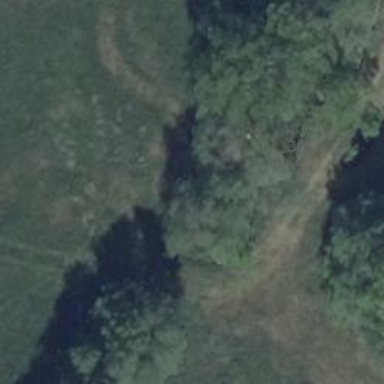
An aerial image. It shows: Culvert tunnel.